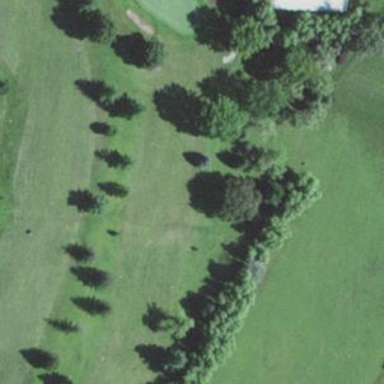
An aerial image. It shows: Driving range for golf on grass.